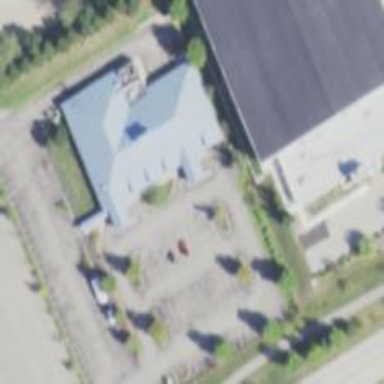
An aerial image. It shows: Clinic.